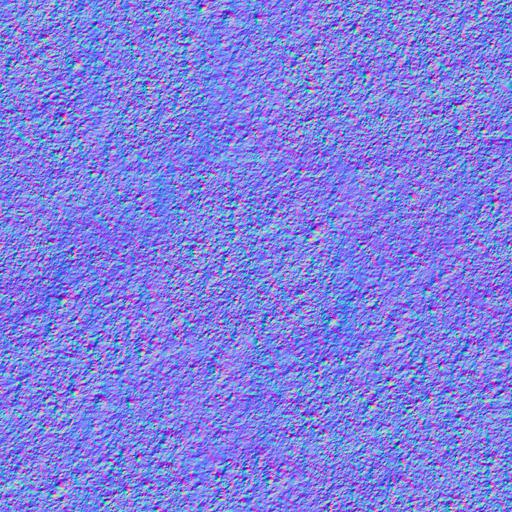
asphalt grey light rough street